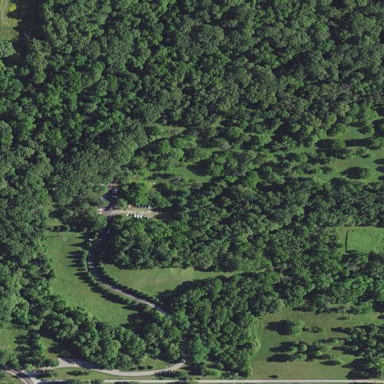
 perfect for leisurely sports activities."